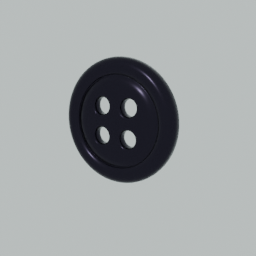
Label: people